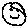
Label: smiley face